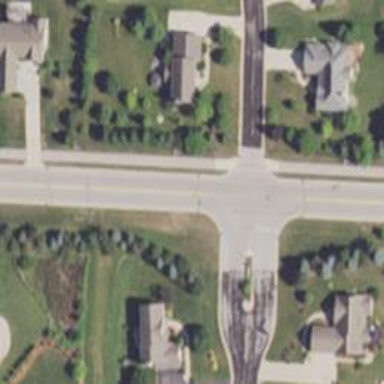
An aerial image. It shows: Uncontrolled crossing with transverse markings on the road.